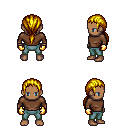
a pixel art fantasy rpg character, male body template, human, dark skin, brown long-sleeve shirt, teal pants, blonde ponytail hairstyle, gold gloves, four views (front, back, left, right), 2x2 character sprite sheet, small pixel art, hard edges, no anti-aliasing